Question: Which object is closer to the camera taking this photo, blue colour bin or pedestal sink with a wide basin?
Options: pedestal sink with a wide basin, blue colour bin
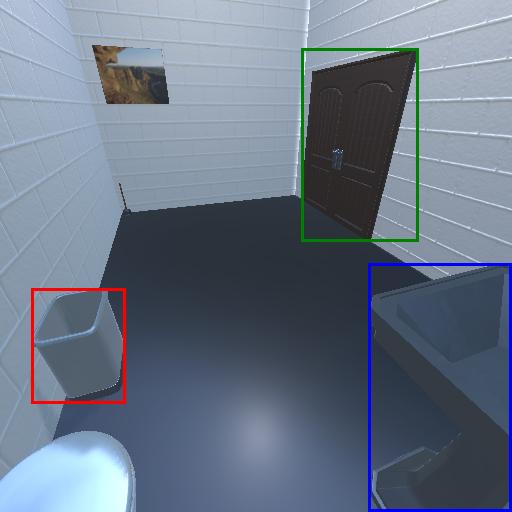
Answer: pedestal sink with a wide basin